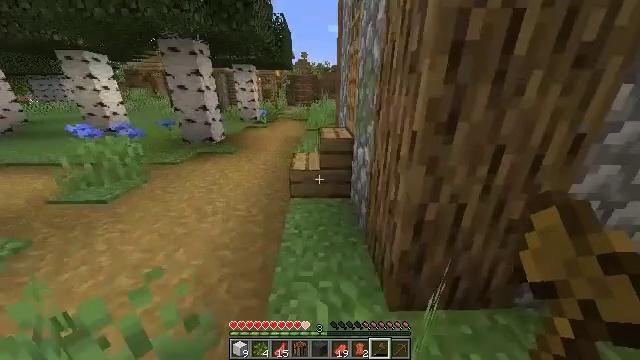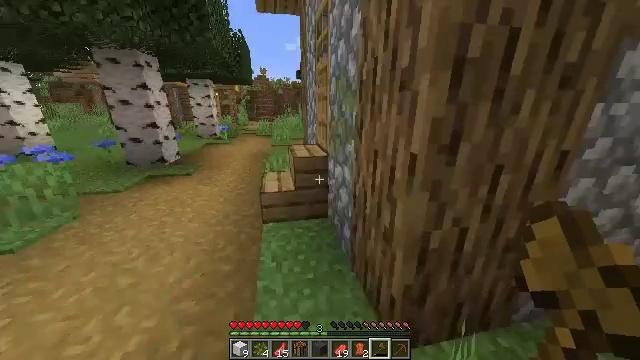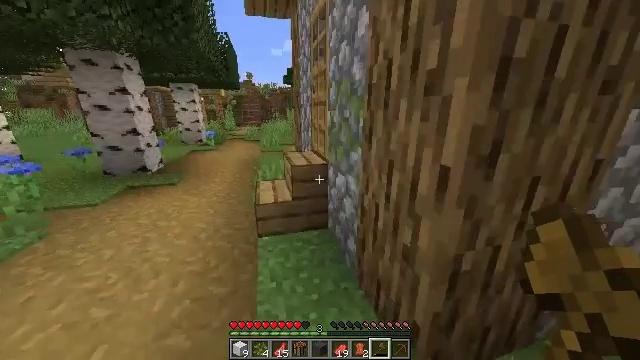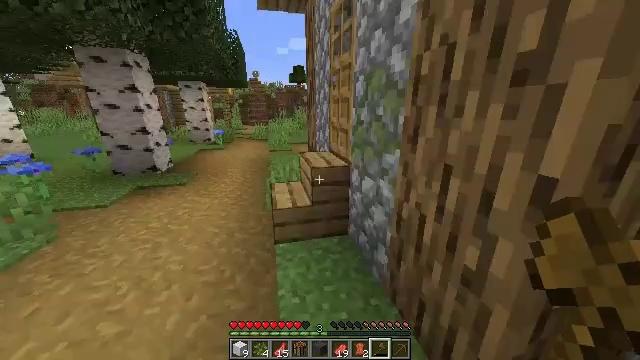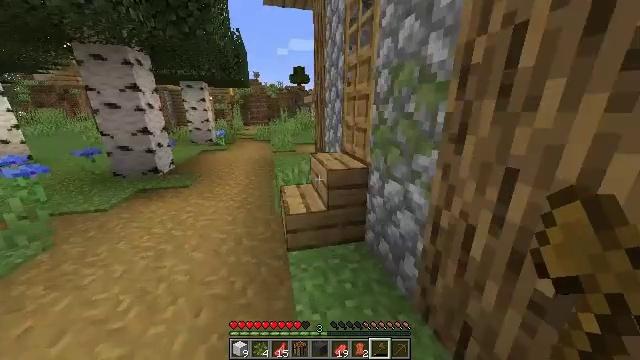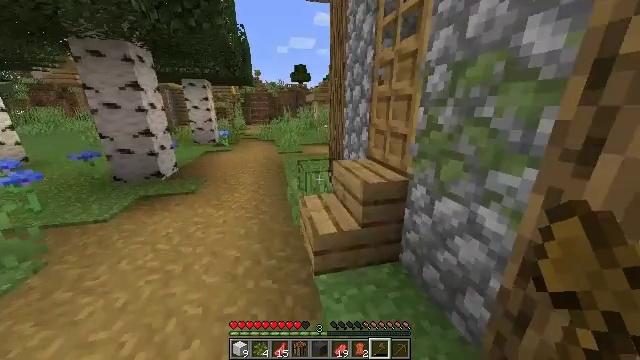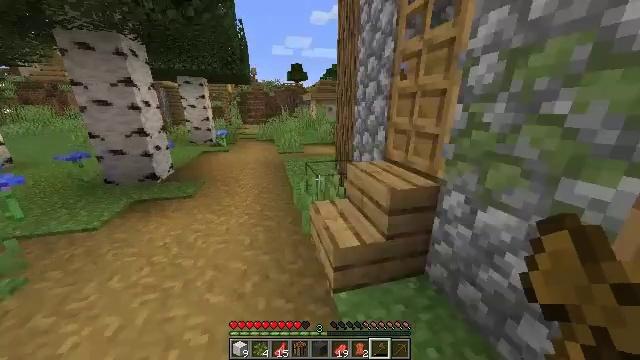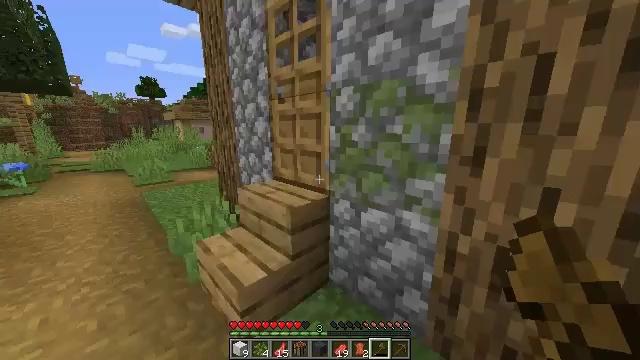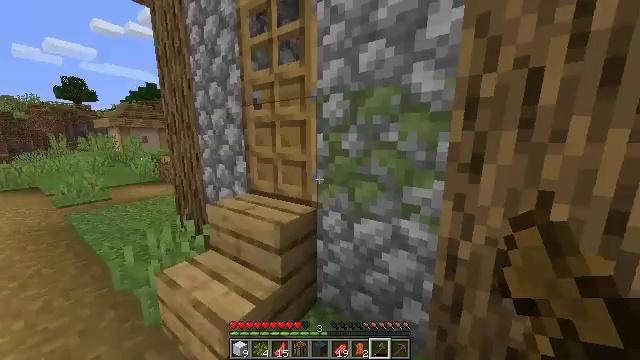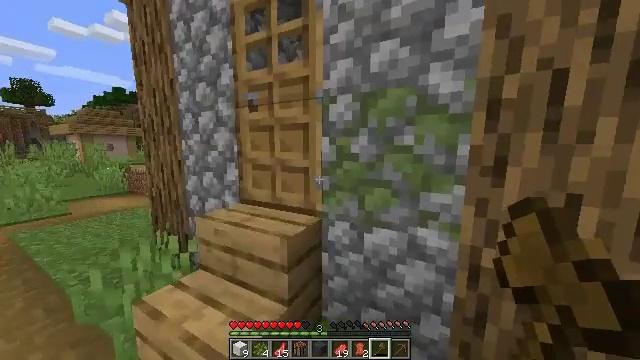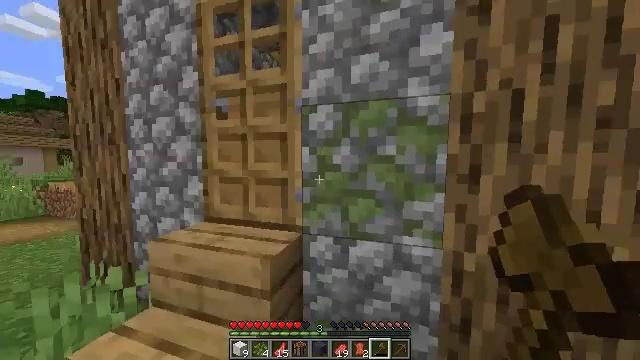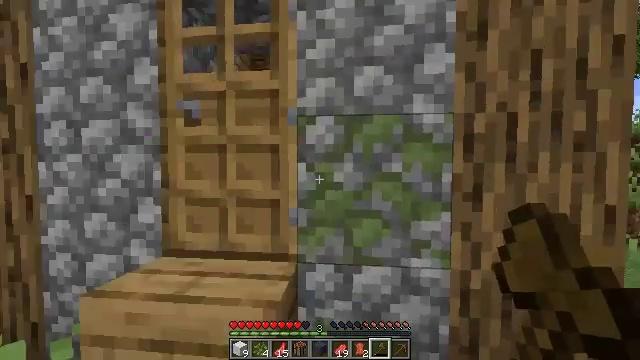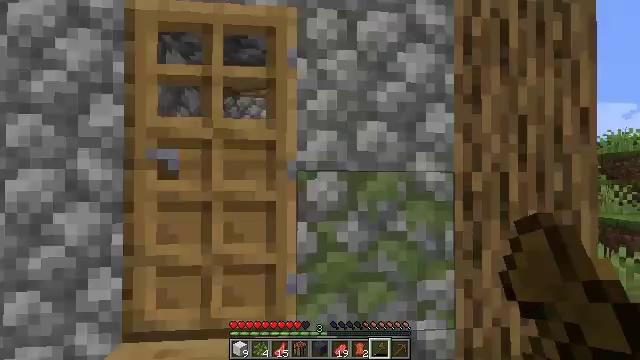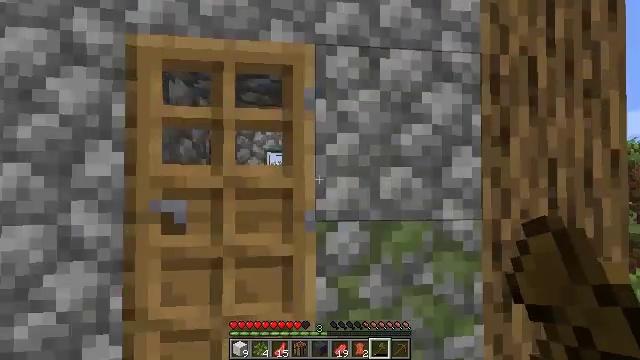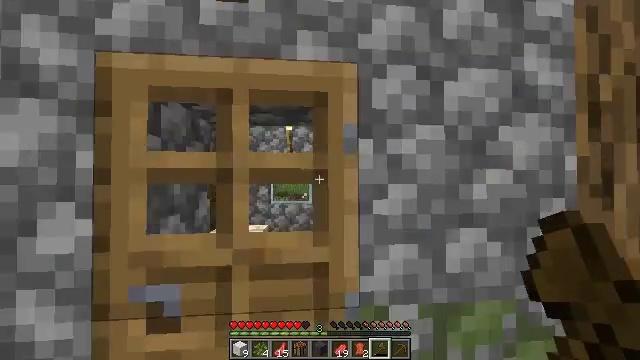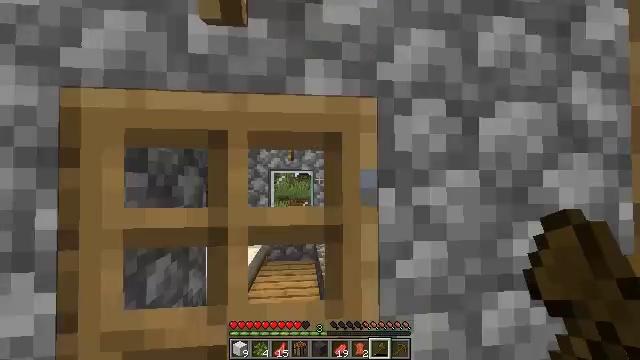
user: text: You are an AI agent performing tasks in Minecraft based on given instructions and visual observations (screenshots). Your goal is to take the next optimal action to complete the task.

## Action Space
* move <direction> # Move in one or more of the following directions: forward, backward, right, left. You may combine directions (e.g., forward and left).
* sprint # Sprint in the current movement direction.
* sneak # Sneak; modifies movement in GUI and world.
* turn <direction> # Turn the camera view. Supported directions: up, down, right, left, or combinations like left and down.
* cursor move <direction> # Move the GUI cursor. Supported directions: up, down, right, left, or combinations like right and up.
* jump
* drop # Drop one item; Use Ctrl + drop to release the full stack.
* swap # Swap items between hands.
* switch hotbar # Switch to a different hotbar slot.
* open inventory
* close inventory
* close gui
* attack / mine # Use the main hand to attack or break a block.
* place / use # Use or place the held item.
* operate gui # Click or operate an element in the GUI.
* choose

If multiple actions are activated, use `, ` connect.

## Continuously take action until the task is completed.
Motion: motion action
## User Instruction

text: Mine the brewing stand from your base.
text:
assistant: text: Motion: move forward and move left, turn right and up
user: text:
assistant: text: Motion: move forward and move left, turn right and up
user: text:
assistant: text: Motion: move forward and move left, turn left
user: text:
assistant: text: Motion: move forward and move left
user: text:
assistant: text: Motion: move forward and move left
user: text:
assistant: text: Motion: move forward and move left, turn right
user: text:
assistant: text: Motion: move forward and move left, turn right and up
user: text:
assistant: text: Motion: move forward and move left, turn right and up
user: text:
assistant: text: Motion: move forward and move left, turn right and up
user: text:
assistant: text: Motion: move forward and move left, turn right and up
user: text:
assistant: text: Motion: move forward and move left, turn right and up
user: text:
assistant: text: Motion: move forward and move left, turn right and up
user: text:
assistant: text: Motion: move forward, turn right
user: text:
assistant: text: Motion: move forward
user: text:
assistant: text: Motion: no_op
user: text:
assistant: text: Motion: use / place
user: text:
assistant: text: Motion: use / place
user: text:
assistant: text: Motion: no_op
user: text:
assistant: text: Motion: no_op
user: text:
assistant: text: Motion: no_op
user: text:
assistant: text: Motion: move forward, turn left and down
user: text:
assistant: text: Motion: move forward, turn left and down
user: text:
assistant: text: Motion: move forward, turn left and down
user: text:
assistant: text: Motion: move forward, turn down
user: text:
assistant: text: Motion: move forward and move left
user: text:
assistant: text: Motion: move forward and move left, turn right and down
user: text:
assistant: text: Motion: move forward and move left, turn right
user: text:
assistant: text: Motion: move forward, turn right and down
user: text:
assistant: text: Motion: move forward, turn right
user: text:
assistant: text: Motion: move forward